Field crop: maize
Growth stage: 2
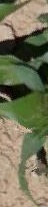
Species: maize